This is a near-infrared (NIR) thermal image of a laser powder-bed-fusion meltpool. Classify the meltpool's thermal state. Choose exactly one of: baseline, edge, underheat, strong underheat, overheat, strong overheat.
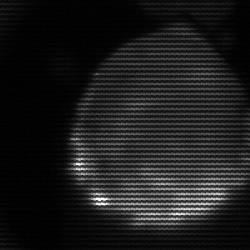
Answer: edge